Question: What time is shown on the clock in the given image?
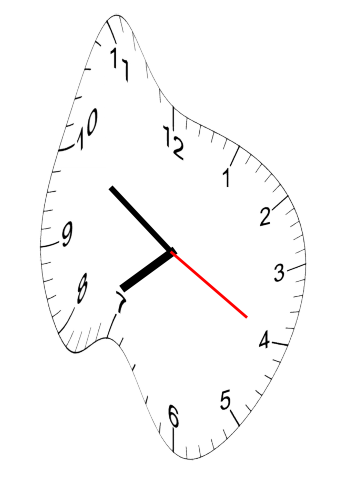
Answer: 07:50:20